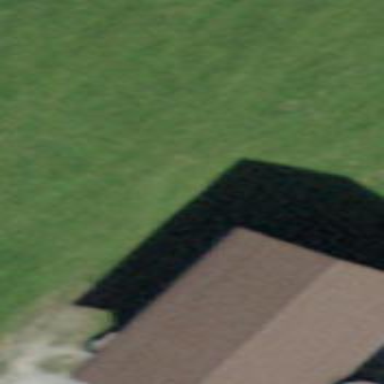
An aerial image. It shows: Shed.